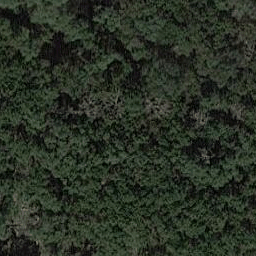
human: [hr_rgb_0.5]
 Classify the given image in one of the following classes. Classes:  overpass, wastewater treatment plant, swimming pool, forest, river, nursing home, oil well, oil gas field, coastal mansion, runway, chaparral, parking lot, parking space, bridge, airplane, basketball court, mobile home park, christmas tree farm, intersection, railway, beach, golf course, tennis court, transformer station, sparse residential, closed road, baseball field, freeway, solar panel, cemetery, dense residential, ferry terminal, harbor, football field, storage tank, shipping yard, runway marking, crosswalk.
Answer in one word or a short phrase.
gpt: forest